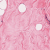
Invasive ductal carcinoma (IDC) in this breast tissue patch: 0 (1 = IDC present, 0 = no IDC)